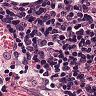
Metastatic tissue present: no